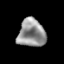
Tissue: lung
Cell type: Epithelial cells
Senescence score: 0.2396
Nuclear area (px): 748
Mean DAPI intensity: 147.701